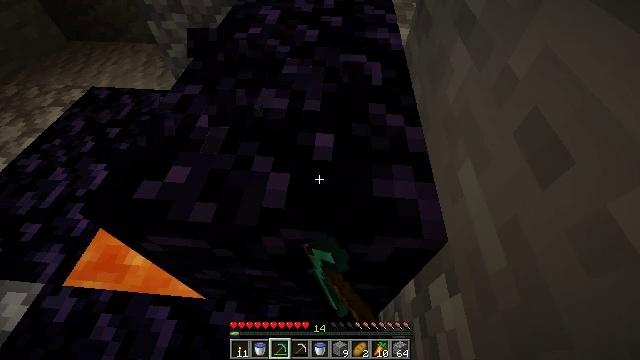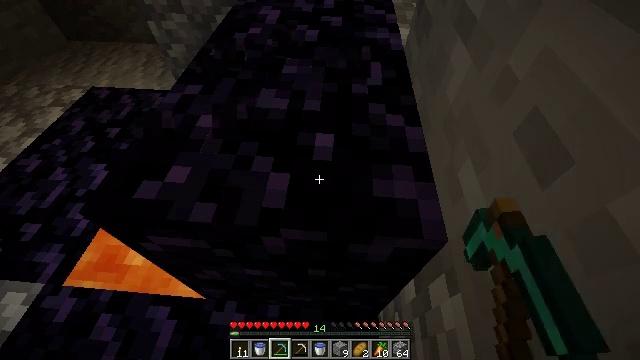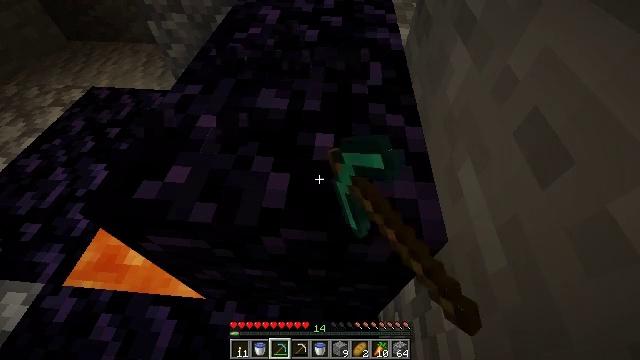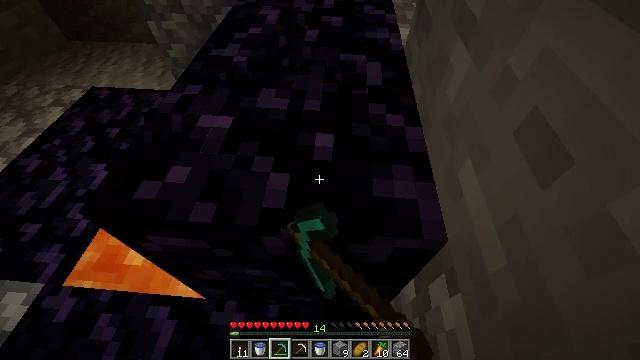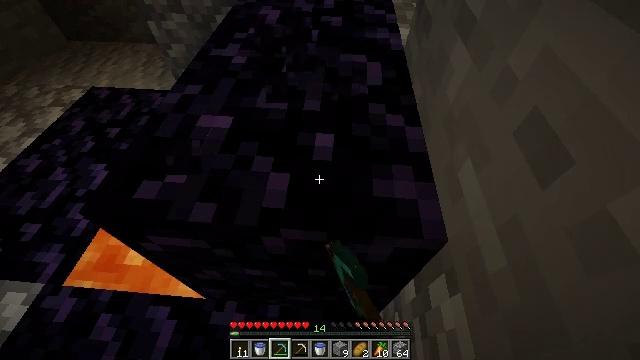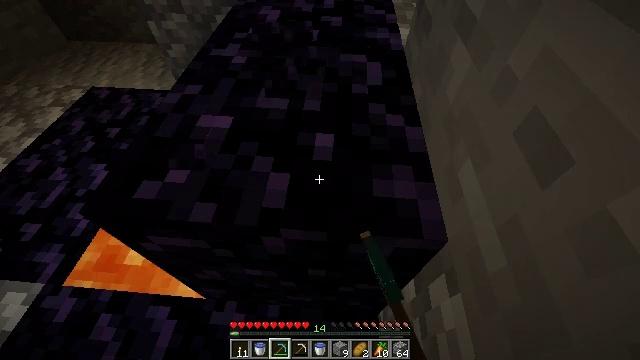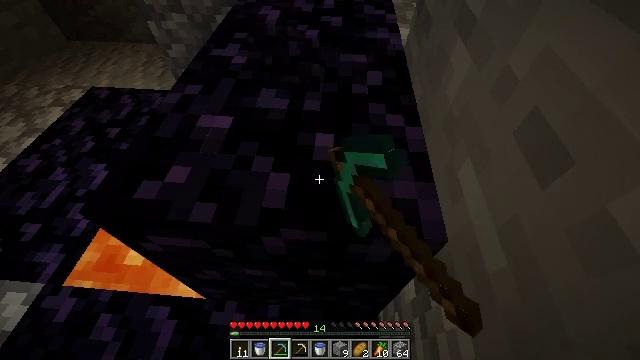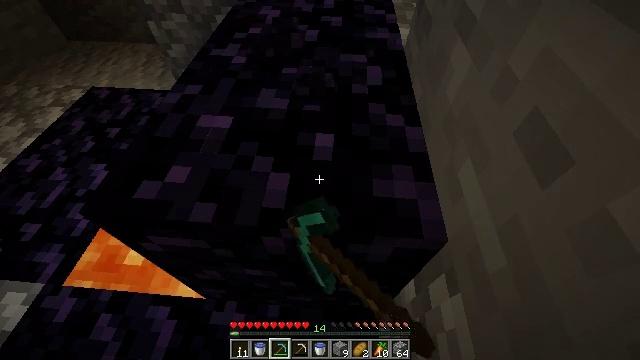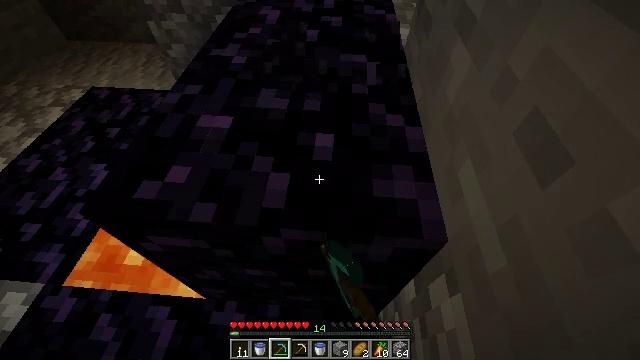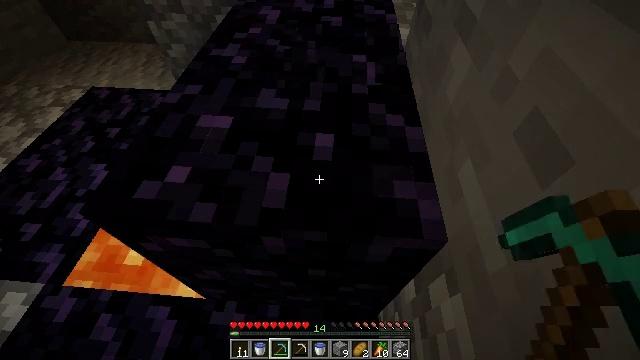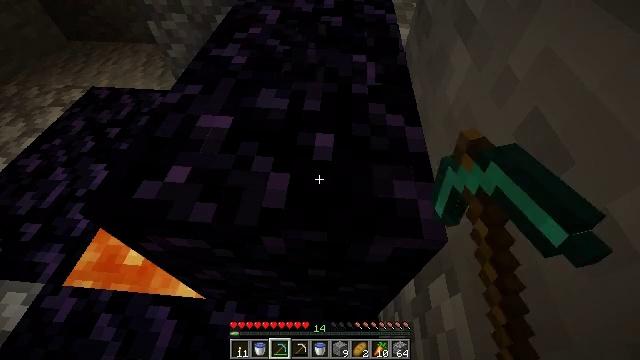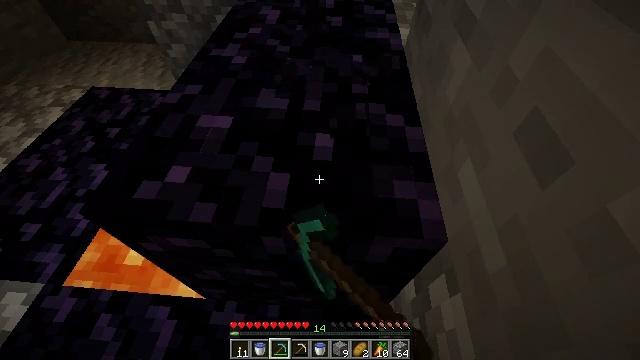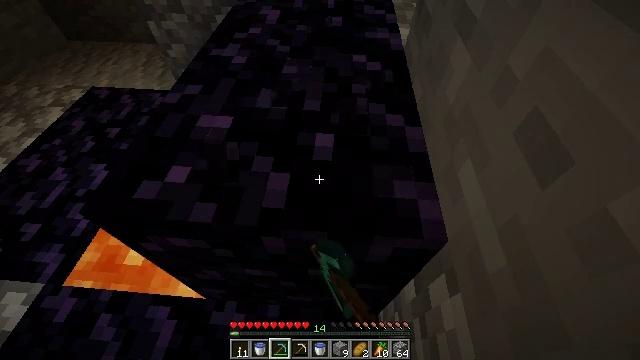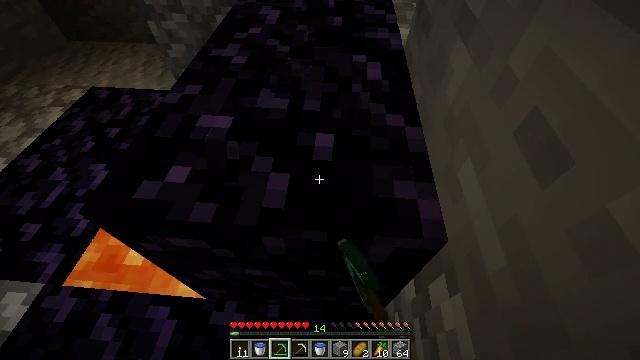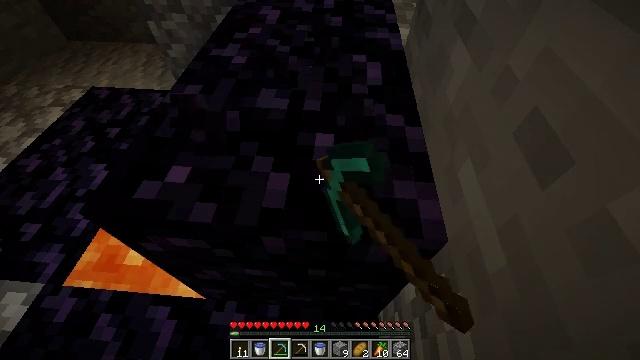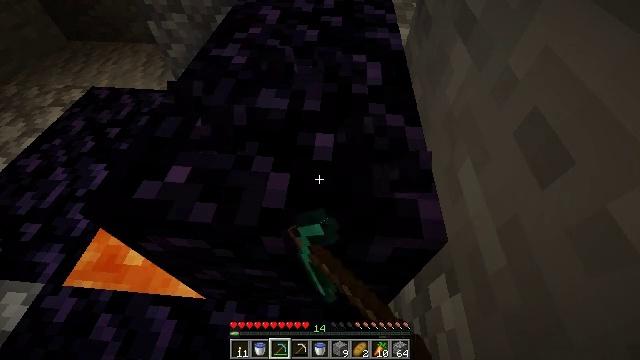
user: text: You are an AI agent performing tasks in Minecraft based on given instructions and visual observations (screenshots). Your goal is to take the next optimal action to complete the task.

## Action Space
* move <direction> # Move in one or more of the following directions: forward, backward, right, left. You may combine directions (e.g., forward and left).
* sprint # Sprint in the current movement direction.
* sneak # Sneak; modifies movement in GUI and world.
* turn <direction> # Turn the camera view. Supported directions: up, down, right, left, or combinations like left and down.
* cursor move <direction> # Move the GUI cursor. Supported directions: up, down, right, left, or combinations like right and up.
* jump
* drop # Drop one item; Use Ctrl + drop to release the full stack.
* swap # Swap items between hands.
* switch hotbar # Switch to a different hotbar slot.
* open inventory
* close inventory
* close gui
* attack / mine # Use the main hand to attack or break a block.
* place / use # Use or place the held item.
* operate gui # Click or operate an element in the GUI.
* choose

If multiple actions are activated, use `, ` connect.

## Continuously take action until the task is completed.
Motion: motion action
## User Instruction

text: Collect obsidian for crafting.
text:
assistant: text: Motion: attack / mine
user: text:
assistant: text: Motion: attack / mine
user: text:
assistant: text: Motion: attack / mine
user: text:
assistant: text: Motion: attack / mine
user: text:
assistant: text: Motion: attack / mine
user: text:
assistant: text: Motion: attack / mine
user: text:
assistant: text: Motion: attack / mine
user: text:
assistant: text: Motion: attack / mine
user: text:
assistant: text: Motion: attack / mine
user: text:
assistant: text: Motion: attack / mine
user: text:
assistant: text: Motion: attack / mine
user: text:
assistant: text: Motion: attack / mine
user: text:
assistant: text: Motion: attack / mine
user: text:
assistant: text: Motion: attack / mine
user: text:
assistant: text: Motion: attack / mine
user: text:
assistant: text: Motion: attack / mine
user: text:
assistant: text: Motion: attack / mine
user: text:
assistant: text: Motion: attack / mine
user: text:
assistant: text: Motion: attack / mine
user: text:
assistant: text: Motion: attack / mine
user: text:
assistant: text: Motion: attack / mine
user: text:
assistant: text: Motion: attack / mine
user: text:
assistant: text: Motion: attack / mine
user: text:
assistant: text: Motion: attack / mine
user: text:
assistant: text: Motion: attack / mine
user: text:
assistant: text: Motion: attack / mine
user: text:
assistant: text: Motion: attack / mine
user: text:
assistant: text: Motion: attack / mine
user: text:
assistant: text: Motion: attack / mine
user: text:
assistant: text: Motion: attack / mine